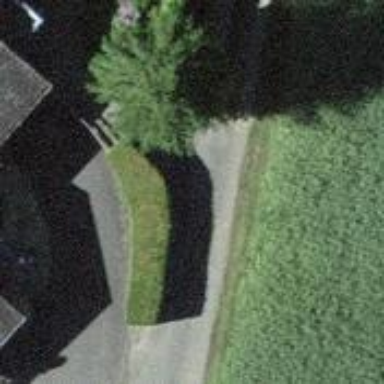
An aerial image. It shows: Hedge acting as barrier.